Field crop: maize
Growth stage: 2
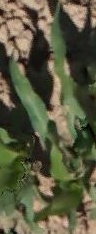
Species: maize